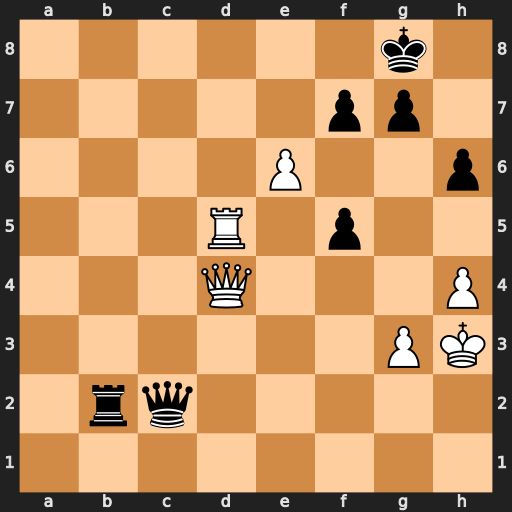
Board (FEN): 6k1/5pp1/4P2p/3R1p2/3Q3P/6PK/1rq5/8
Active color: w
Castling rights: -
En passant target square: -
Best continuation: exf7+ Kh7 Qxb2 Qxb2 f8=Q